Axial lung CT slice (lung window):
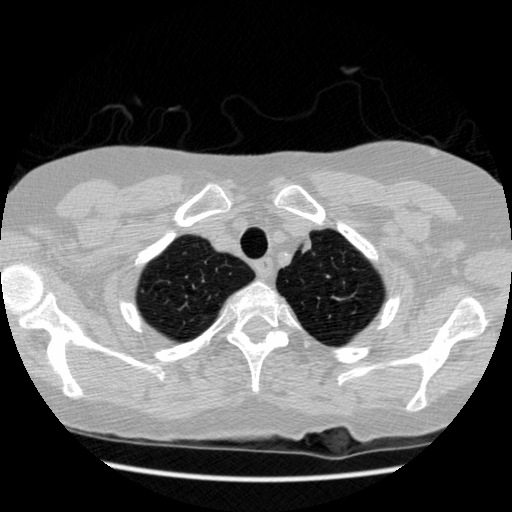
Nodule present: no